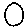
Label: circle